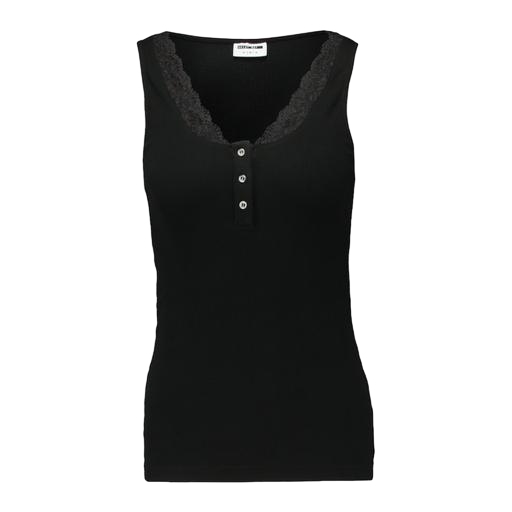
black curve cami rib lace, black vest top lace, black rib vest, white background